Interaction volume radius: 10 \u00c5
Interaction volume height: 30 \u00c5
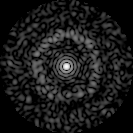
Disorder parameter: 0.8252